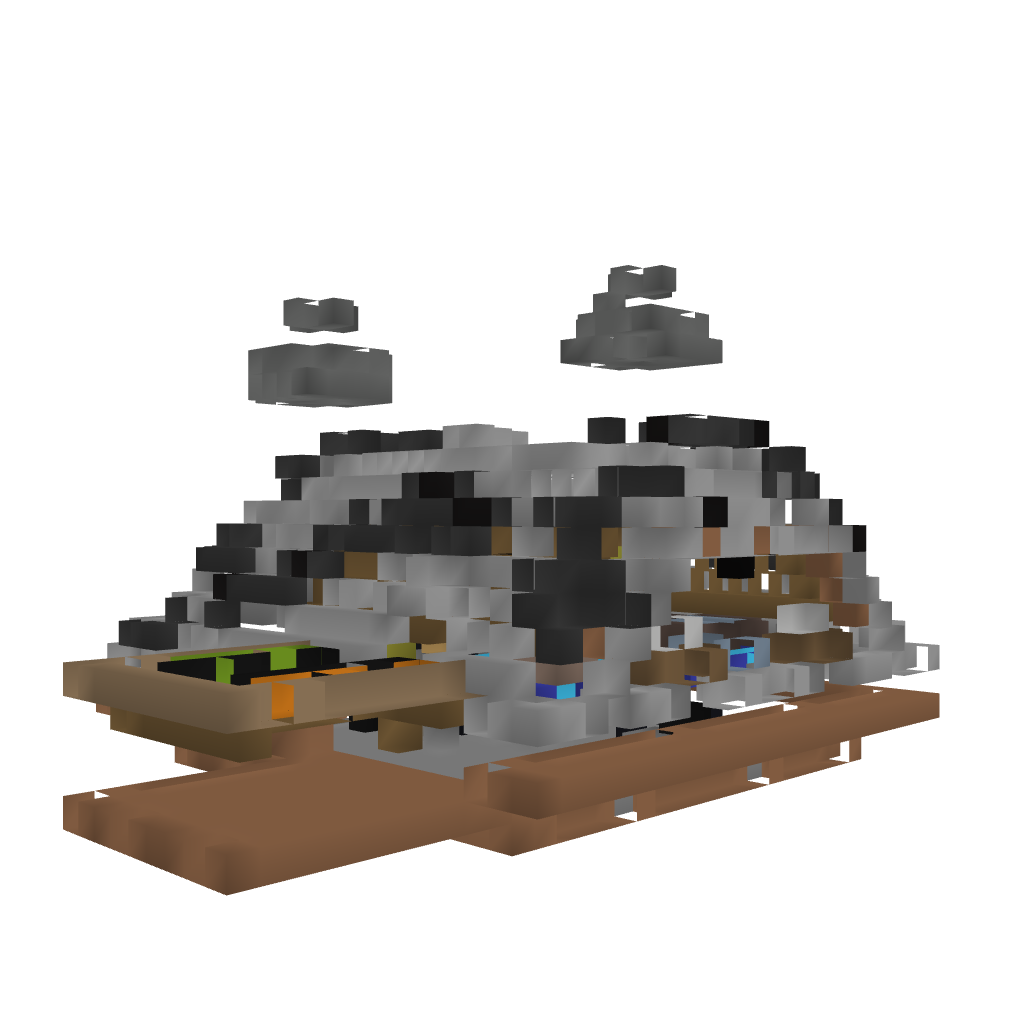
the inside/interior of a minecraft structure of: Hobbit House w/ secret room